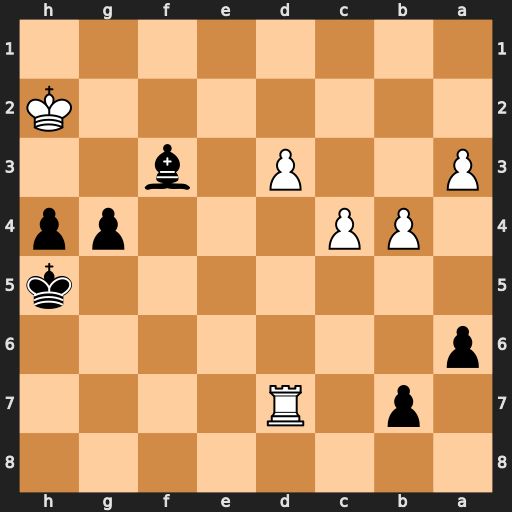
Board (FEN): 8/1p1R4/p7/7k/1PP3pp/P2P1b2/7K/8
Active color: b
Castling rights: -
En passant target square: -
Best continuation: g3+ Kg1 h3 Rh7+ Kg4